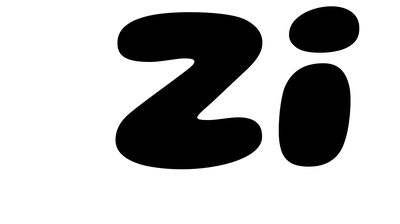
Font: Gluten_ExtraBold